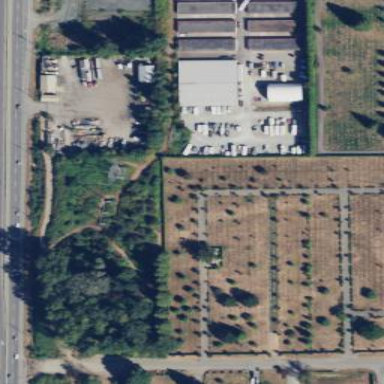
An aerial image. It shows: Industrial area with warehouse for storage rental.